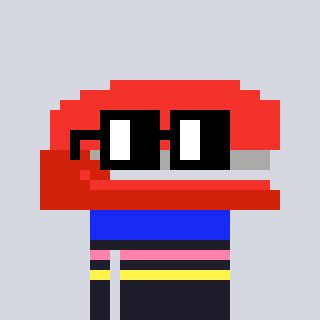
a pixel art character with square black glasses, a stapler-shaped head and a grayscale-colored body on a cool background